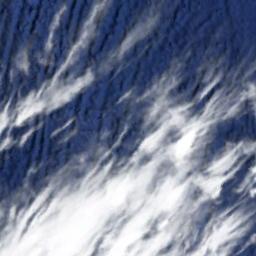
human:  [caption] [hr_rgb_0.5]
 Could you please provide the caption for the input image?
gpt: Large white clouds on blue sea .

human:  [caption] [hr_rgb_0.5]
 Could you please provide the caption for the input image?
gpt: The white cloud is above blue sea .

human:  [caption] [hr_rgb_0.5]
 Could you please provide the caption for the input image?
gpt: There is a layer of floating clouds on the sea .

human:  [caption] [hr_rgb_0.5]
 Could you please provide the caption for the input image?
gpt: The stratocumulus are located above the surface of the sea .

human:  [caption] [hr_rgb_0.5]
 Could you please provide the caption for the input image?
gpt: There are some white clouds over a blue sea .